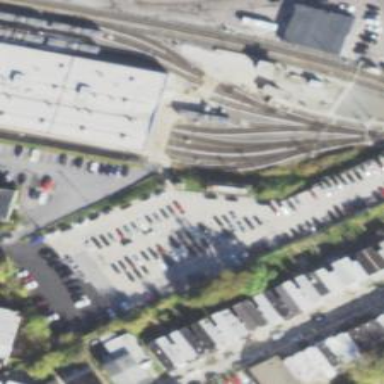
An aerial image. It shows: Yard used for service activities. There is electrified light rail track in the area.